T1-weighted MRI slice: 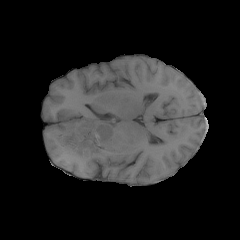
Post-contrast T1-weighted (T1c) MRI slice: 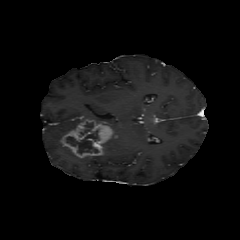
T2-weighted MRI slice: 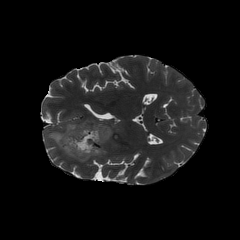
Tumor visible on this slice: yes